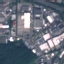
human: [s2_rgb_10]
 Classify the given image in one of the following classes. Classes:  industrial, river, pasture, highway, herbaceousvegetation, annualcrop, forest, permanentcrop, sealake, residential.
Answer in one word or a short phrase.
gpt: Industrial